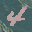
Label: 4